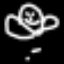
Label: frog